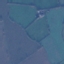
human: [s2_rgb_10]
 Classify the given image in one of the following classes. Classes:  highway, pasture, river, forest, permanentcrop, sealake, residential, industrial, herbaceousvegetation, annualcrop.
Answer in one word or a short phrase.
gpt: Pasture